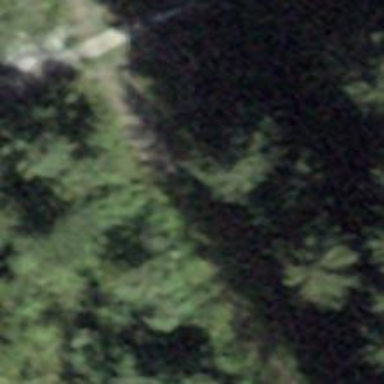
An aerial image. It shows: Gravel track on bridge with grade 2 tracktype.